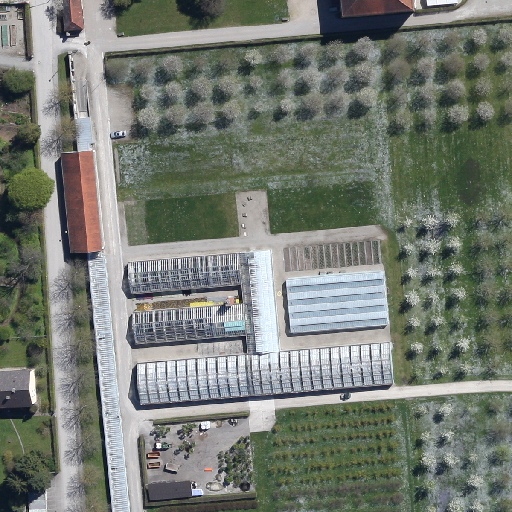
Referring expression: impervious surface